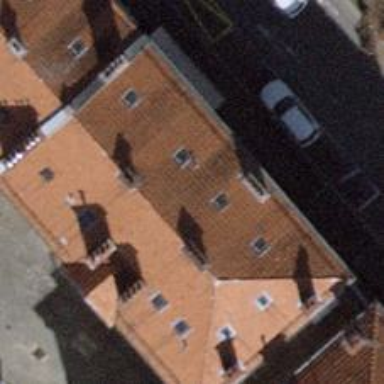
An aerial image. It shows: Café.